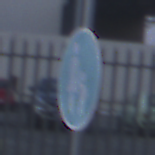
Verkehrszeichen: Gehweg
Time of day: SunriseSunset
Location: Outdoor (Suburban)
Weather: PartlyCloudy
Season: NotSpecified
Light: Natural